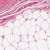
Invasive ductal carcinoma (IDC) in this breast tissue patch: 0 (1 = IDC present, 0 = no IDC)